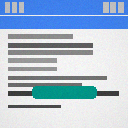
Screen state: on